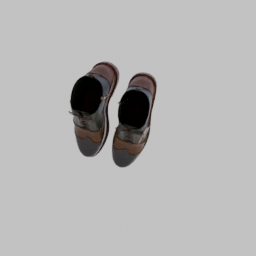
Label: people